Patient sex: M
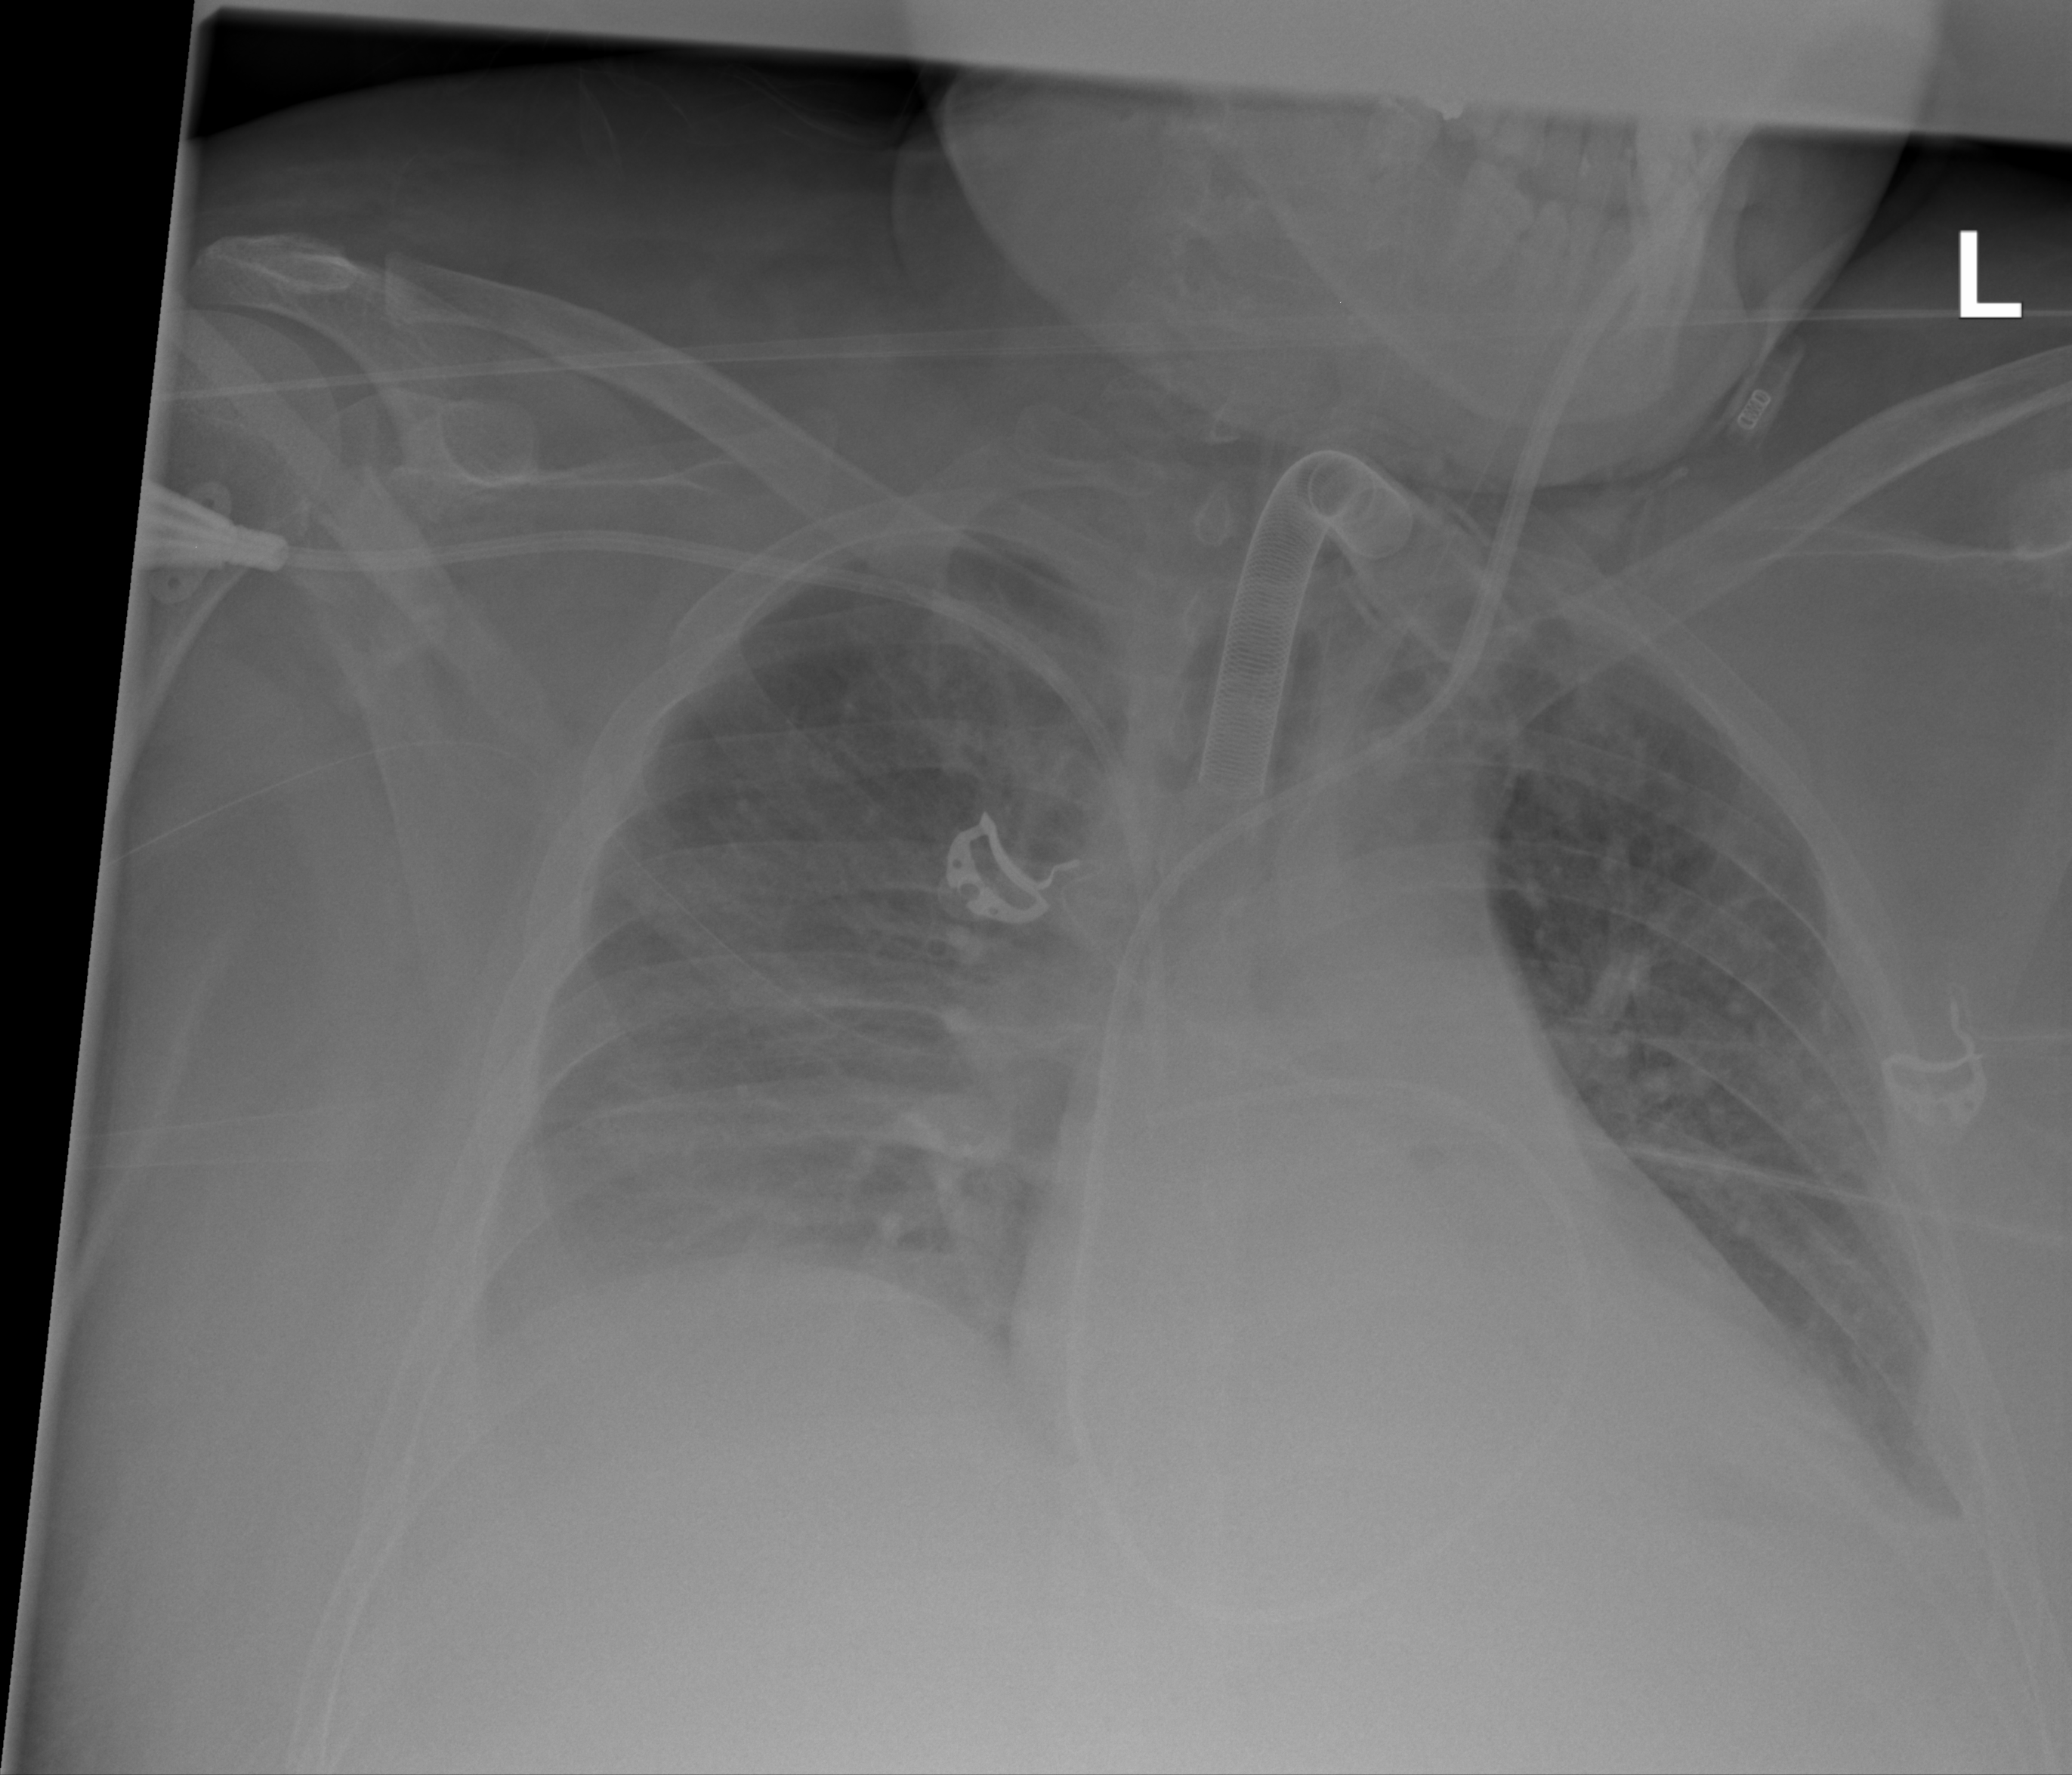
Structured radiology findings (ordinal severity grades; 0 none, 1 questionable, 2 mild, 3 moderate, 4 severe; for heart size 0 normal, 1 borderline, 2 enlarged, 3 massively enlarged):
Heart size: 2
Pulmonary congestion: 2
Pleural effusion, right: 2
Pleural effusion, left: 1
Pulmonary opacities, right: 0
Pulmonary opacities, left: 0
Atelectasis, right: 2
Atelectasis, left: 2